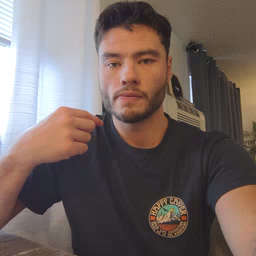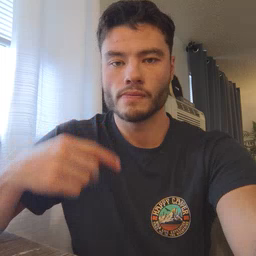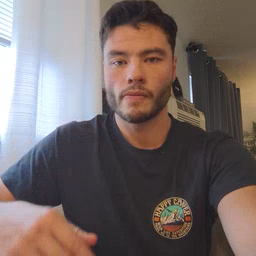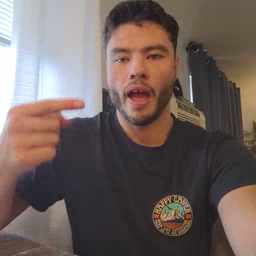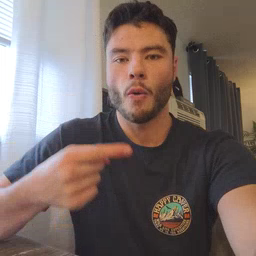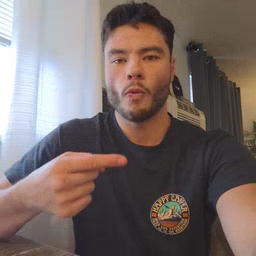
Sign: owie